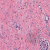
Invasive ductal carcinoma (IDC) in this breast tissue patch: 0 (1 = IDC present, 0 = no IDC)